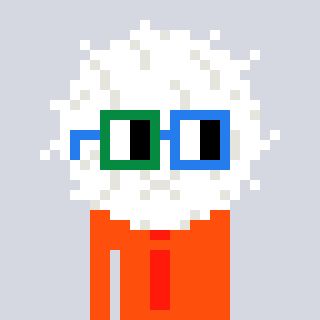
a pixel art character with square green and blue glasses, a cottonball-shaped head and a orange-colored body on a cool background